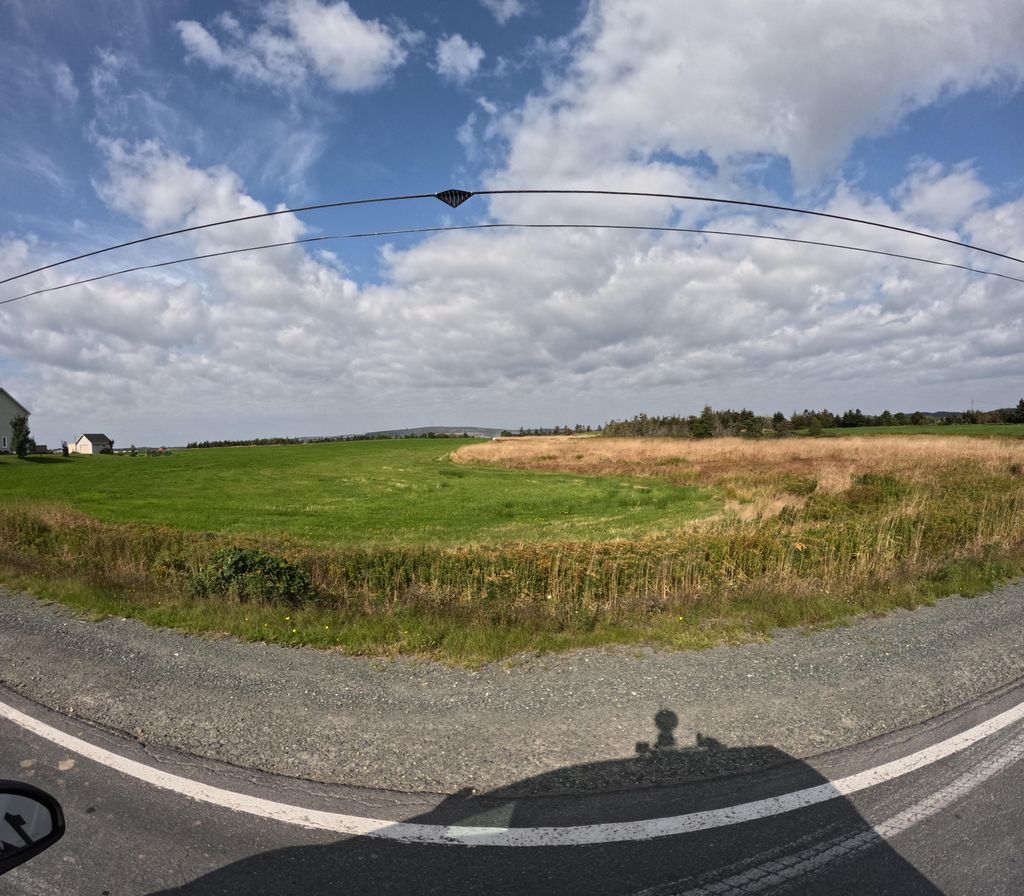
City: st_johns